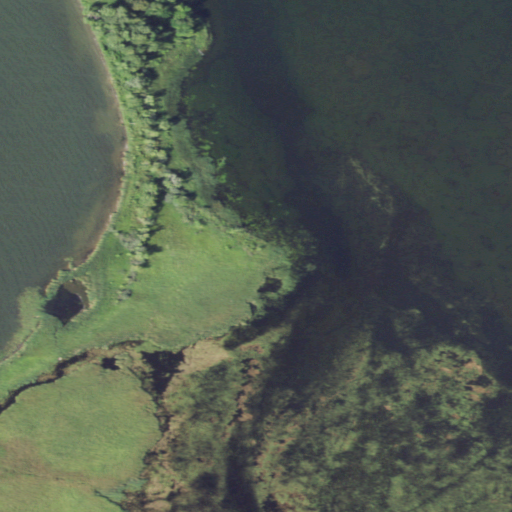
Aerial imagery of cape in Minnesota named Partridge Point containing open water, herbaceous wetlands, woody wetlands, and open development